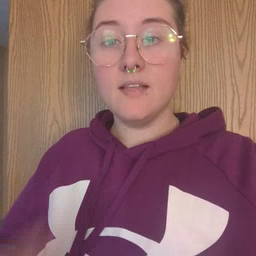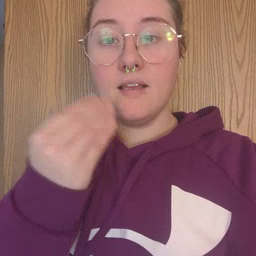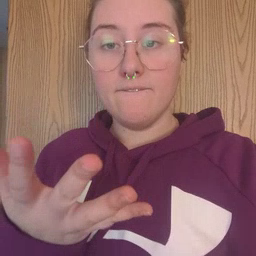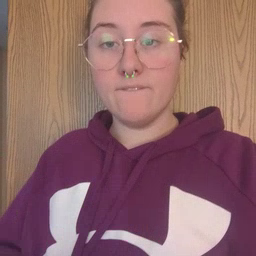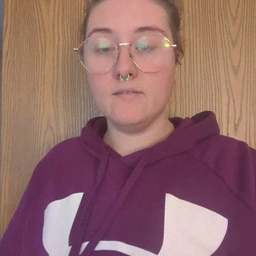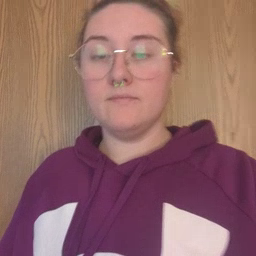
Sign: give